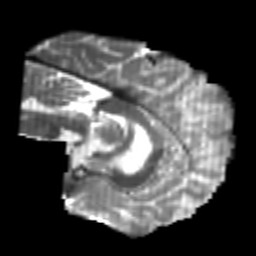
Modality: T2w
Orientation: sagittal
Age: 26
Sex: male
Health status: healthy
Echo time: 0.074 s